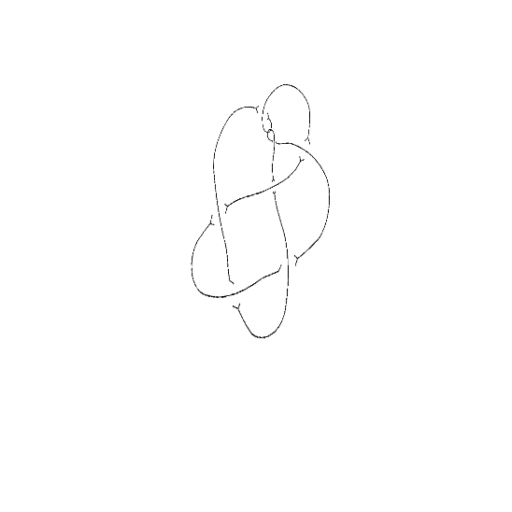
Crossing number: 9